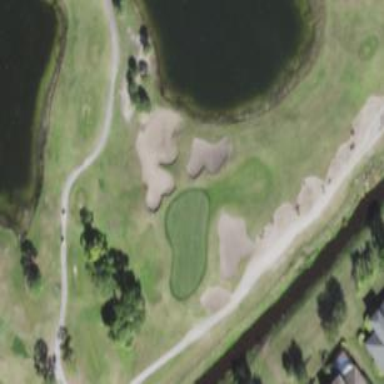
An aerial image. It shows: Grassy area designated as golf fairway.